Question: In bootstrap I have a grid structure with 3 panels as in the attached image:

'''
<div class="row">
<div class="col-md-3">
<div class="panel">
<!-- This is table panel on the left -->
</div>
</div>
<div class="col-md-9">
<div class="panel">
<!-- Section 1 panel -->
</div>
</div>
<div>
<div class=" row">
<div class="col-md-9 col-md-offset-3">
<div class="panel">
<!-- Section 2 panel -->
</div>
</div>
</div>
'''
Of course as the number of rows in the table increases, the Section 3 panel goes down... How can I make the Section 3 panel stay below the Section 1 panel?
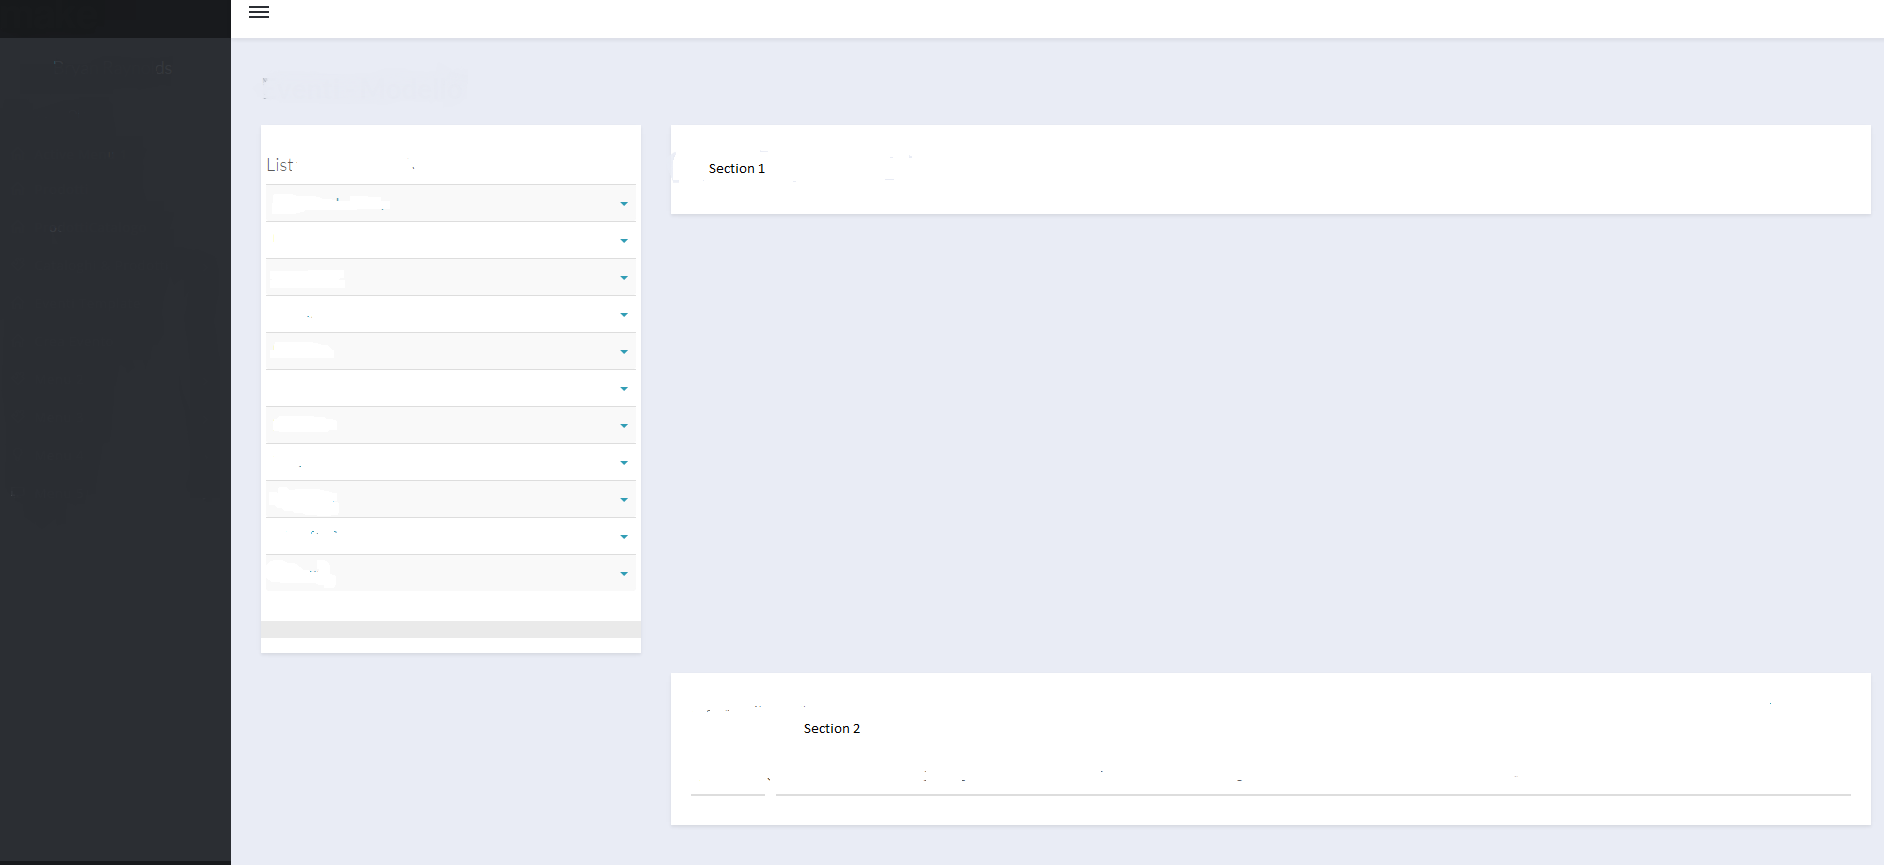
Answer: You can just move your panel 3 after your panel 1 like so:
'''
<div class="row">
<div class="col-md-3">
<div class="panel">
...
This is table panel on the left
...
</div>
</div>
<div class="col-md-9">
<div class="panel">
...
Section 1 panel
...
</div>
<div class="panel">
...
Section 2 panel
...
</div>
</div>
<div>
'''